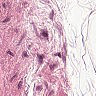
Metastatic tissue present: no